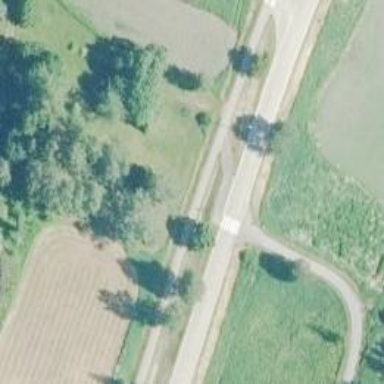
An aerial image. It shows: Asphalt cycleway.